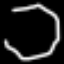
Label: octagon